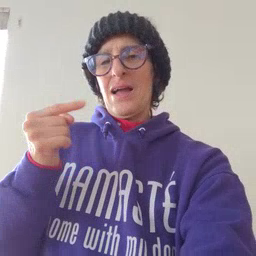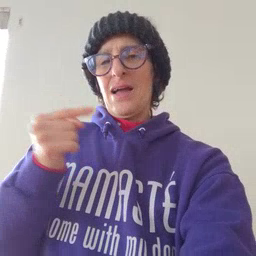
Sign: owie